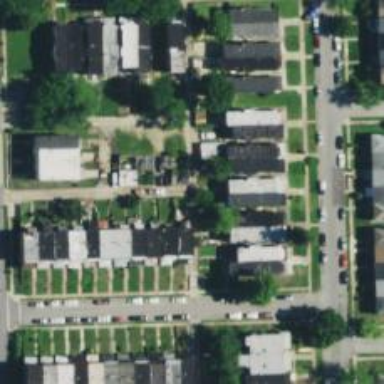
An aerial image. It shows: Alley classified as service road.